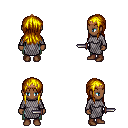
a pixel art fantasy rpg character, female body template, human, dark skin, chain mail, teal pants, blonde unkempt hairstyle, bronze tiara, brown shoes, dagger, four views (front, back, left, right), 2x2 character sprite sheet, small pixel art, hard edges, no anti-aliasing